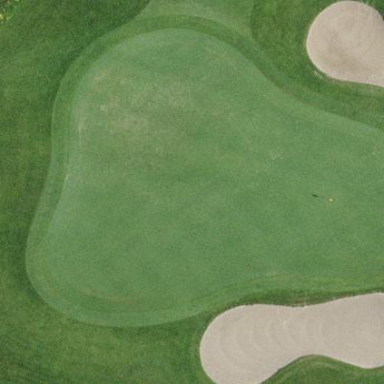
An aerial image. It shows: Golf green.